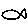
Label: fish